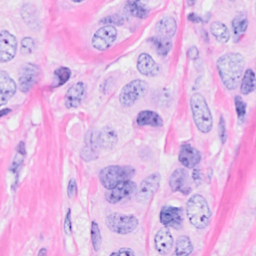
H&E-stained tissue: Breast